Field crop: maize
Growth stage: 1
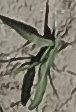
Species: sorghum